Question: I want to create a custom control(or user control) which has both a textblock and a textbox as in the fig below:

Both the textblock and Textbox text properties are to be bound to the database fields and be able to apply styling etc. Which is the best approach for the same?
I have come up with a solution as below:
XAML for user control:
'''
<UserControl x:Class="TestDependency.TextBlox"
xmlns="http://schemas.microsoft.com/winfx/2006/xaml/presentation"
xmlns:x="http://schemas.microsoft.com/winfx/2006/xaml"
xmlns:mc="http://schemas.openxmlformats.org/markup-compatibility/2006"
xmlns:d="http://schemas.microsoft.com/expression/blend/2008"
x:Name="abc"
DataContext="{Binding RelativeSource={RelativeSource Self}}" >
<Grid Width="170">
<TextBlock Height="23" HorizontalAlignment="Left" Margin="0,1,0,0"
Text="{Binding Path=Caption}"
VerticalAlignment="Top" Width="52" />
<TextBox Height="25" HorizontalAlignment="Left" Margin="53,-2,0,0"
x:Name="TextBox1"
Text="{Binding Path=Value}"
VerticalAlignment="Top" Width="120" />
</Grid>
'''
Code behind for Usercontrol:
'''
public partial class TextBlox : UserControl
{
public TextBlox()
{
InitializeComponent();
}
public static DependencyProperty CaptionProperty = DependencyProperty.Register("Caption", typeof(string), typeof(TextBlox));
public static DependencyProperty ValueProperty = DependencyProperty.Register("Value", typeof(string), typeof(TextBlox));
public string Caption
{
get
{
return (string)GetValue(CaptionProperty);
}
set
{
SetValue(CaptionProperty, value);
}
}
public string Value
{
get
{
return (string)GetValue(ValueProperty);
}
set
{
SetValue(ValueProperty, value);
}
}
static void ValueChangedCallBack(DependencyObject property, DependencyPropertyChangedEventArgs args)
{
TextBlox inst = (TextBlox)property;
inst.TextBox1.Text = (string)args.NewValue;
}
}
'''
XAML for actual form where Usercontrol is used:
'''
<Grid x:Name="grdmain">
<my:TextBlox Caption="{Binding XValue, Mode=TwoWay}" Value="{Binding WindowName, Mode=TwoWay}"
HorizontalAlignment="Left" Margin="246,197,0,0" x:Name="textBlox1" VerticalAlignment="Top" />
</Grid>
'''
Code behind:
'''
public partial class MainWindow : Window
{
DataEntities dt = new DataEntities();
CoOrdinate oCord;
public MainWindow()
{
InitializeComponent();
Loaded += new RoutedEventHandler(MainWindow_Loaded);
}
void MainWindow_Loaded(object sender, RoutedEventArgs e)
{
oCord = dt.CoOrdinates.First();
grdmain.DataContext = oCord;
}
}
'''
Still the binding doesnt work. But the code :
'''
textBlox1.Caption = "test";
'''
is working fine. where am I wrong?
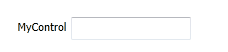
Answer: Create an user control with a textblock and textbox and bind the values to that control.
'''
<YourUserControl TextBlockText="{Binding TextBlockText}" TextBoxText="{Binding TextBoxText, Mode=TwoWay}"/>
'''